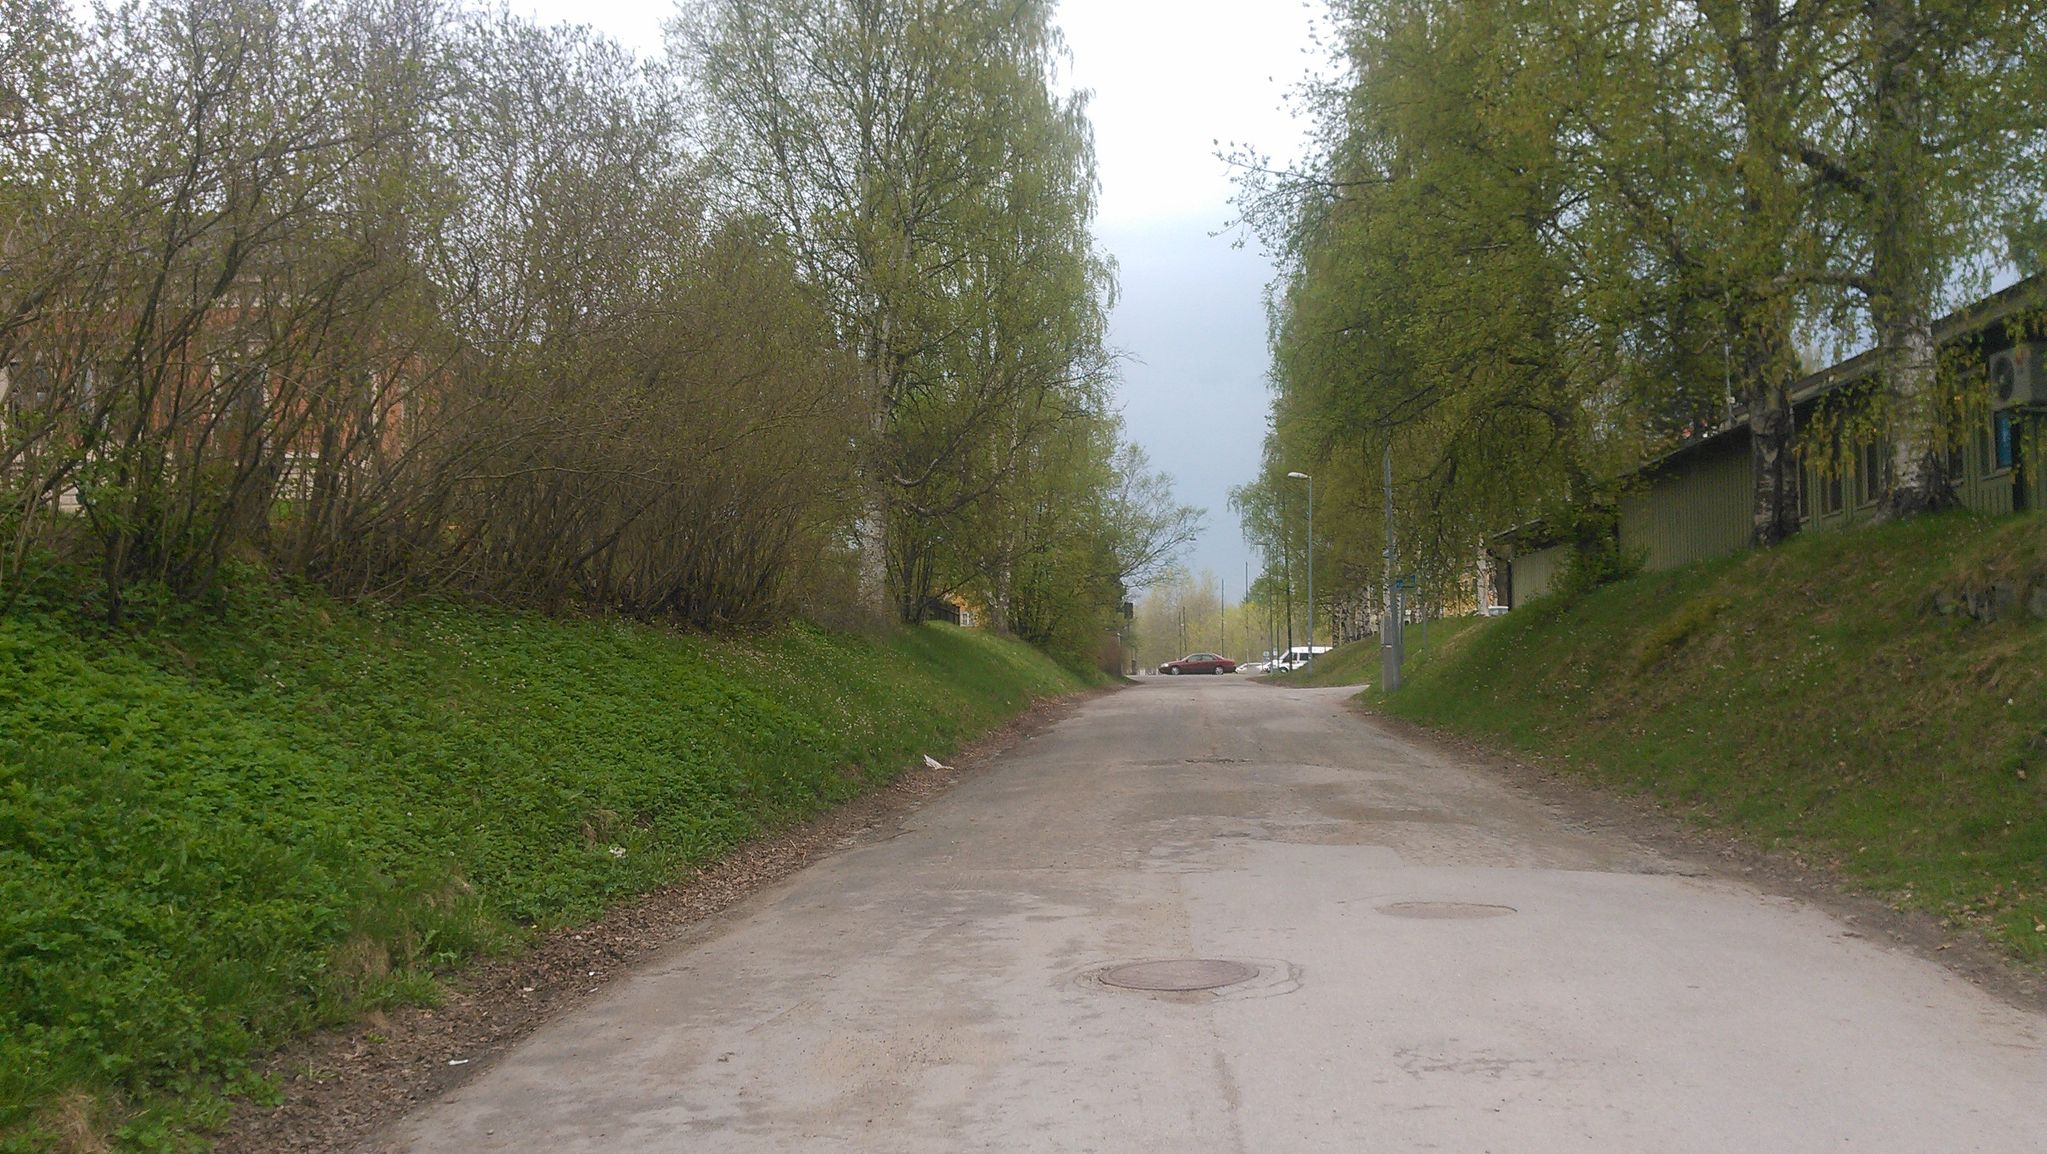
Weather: clear
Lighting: day
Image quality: slightly poor
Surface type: driving surface
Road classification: residential, cycleway
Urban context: urban centre
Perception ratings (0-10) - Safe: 3.8, Lively: 4.13, Beautiful: 7.26, Boring: 8.68, Depressing: 2.92, Wealthy: 2.72